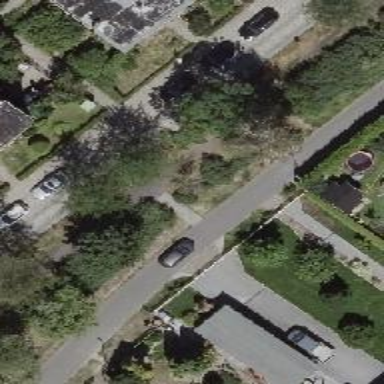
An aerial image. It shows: Footway along the road.